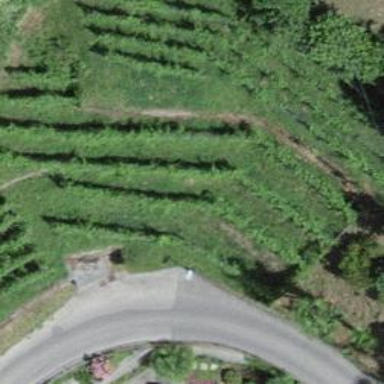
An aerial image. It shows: Vineyard where grapes are grown.